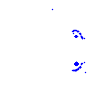
Particle: electron